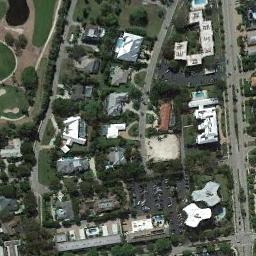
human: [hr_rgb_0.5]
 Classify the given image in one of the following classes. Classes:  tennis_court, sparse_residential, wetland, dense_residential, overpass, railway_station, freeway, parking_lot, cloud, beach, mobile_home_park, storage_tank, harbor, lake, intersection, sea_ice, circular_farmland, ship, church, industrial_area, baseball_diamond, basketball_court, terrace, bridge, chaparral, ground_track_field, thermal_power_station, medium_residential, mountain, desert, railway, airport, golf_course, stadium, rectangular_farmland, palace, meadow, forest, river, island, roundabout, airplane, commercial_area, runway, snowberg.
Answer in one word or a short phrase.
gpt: dense_residential